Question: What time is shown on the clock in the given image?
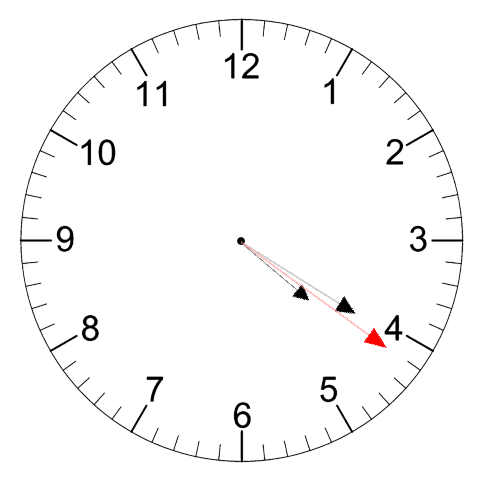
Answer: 04:20:21